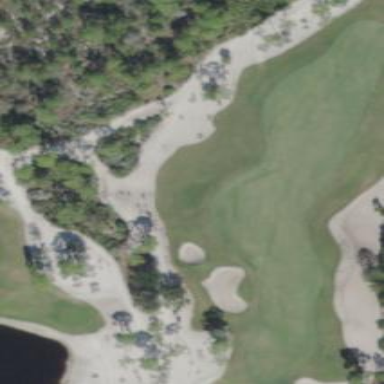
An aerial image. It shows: Area of rough grass used for golf.